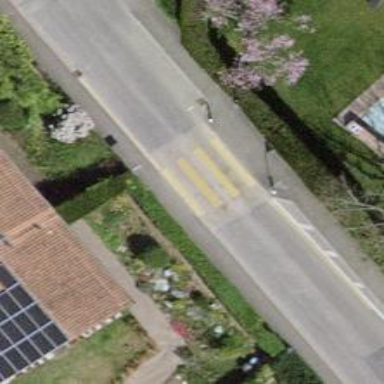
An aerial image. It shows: Residential road with sidewalks on both sides.